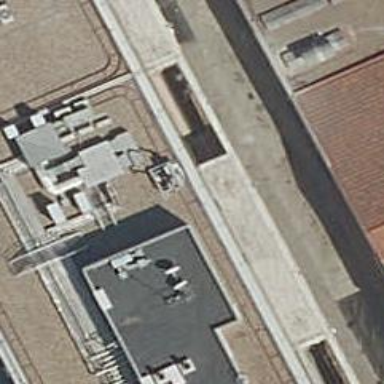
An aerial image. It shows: Surveillance system is in place.